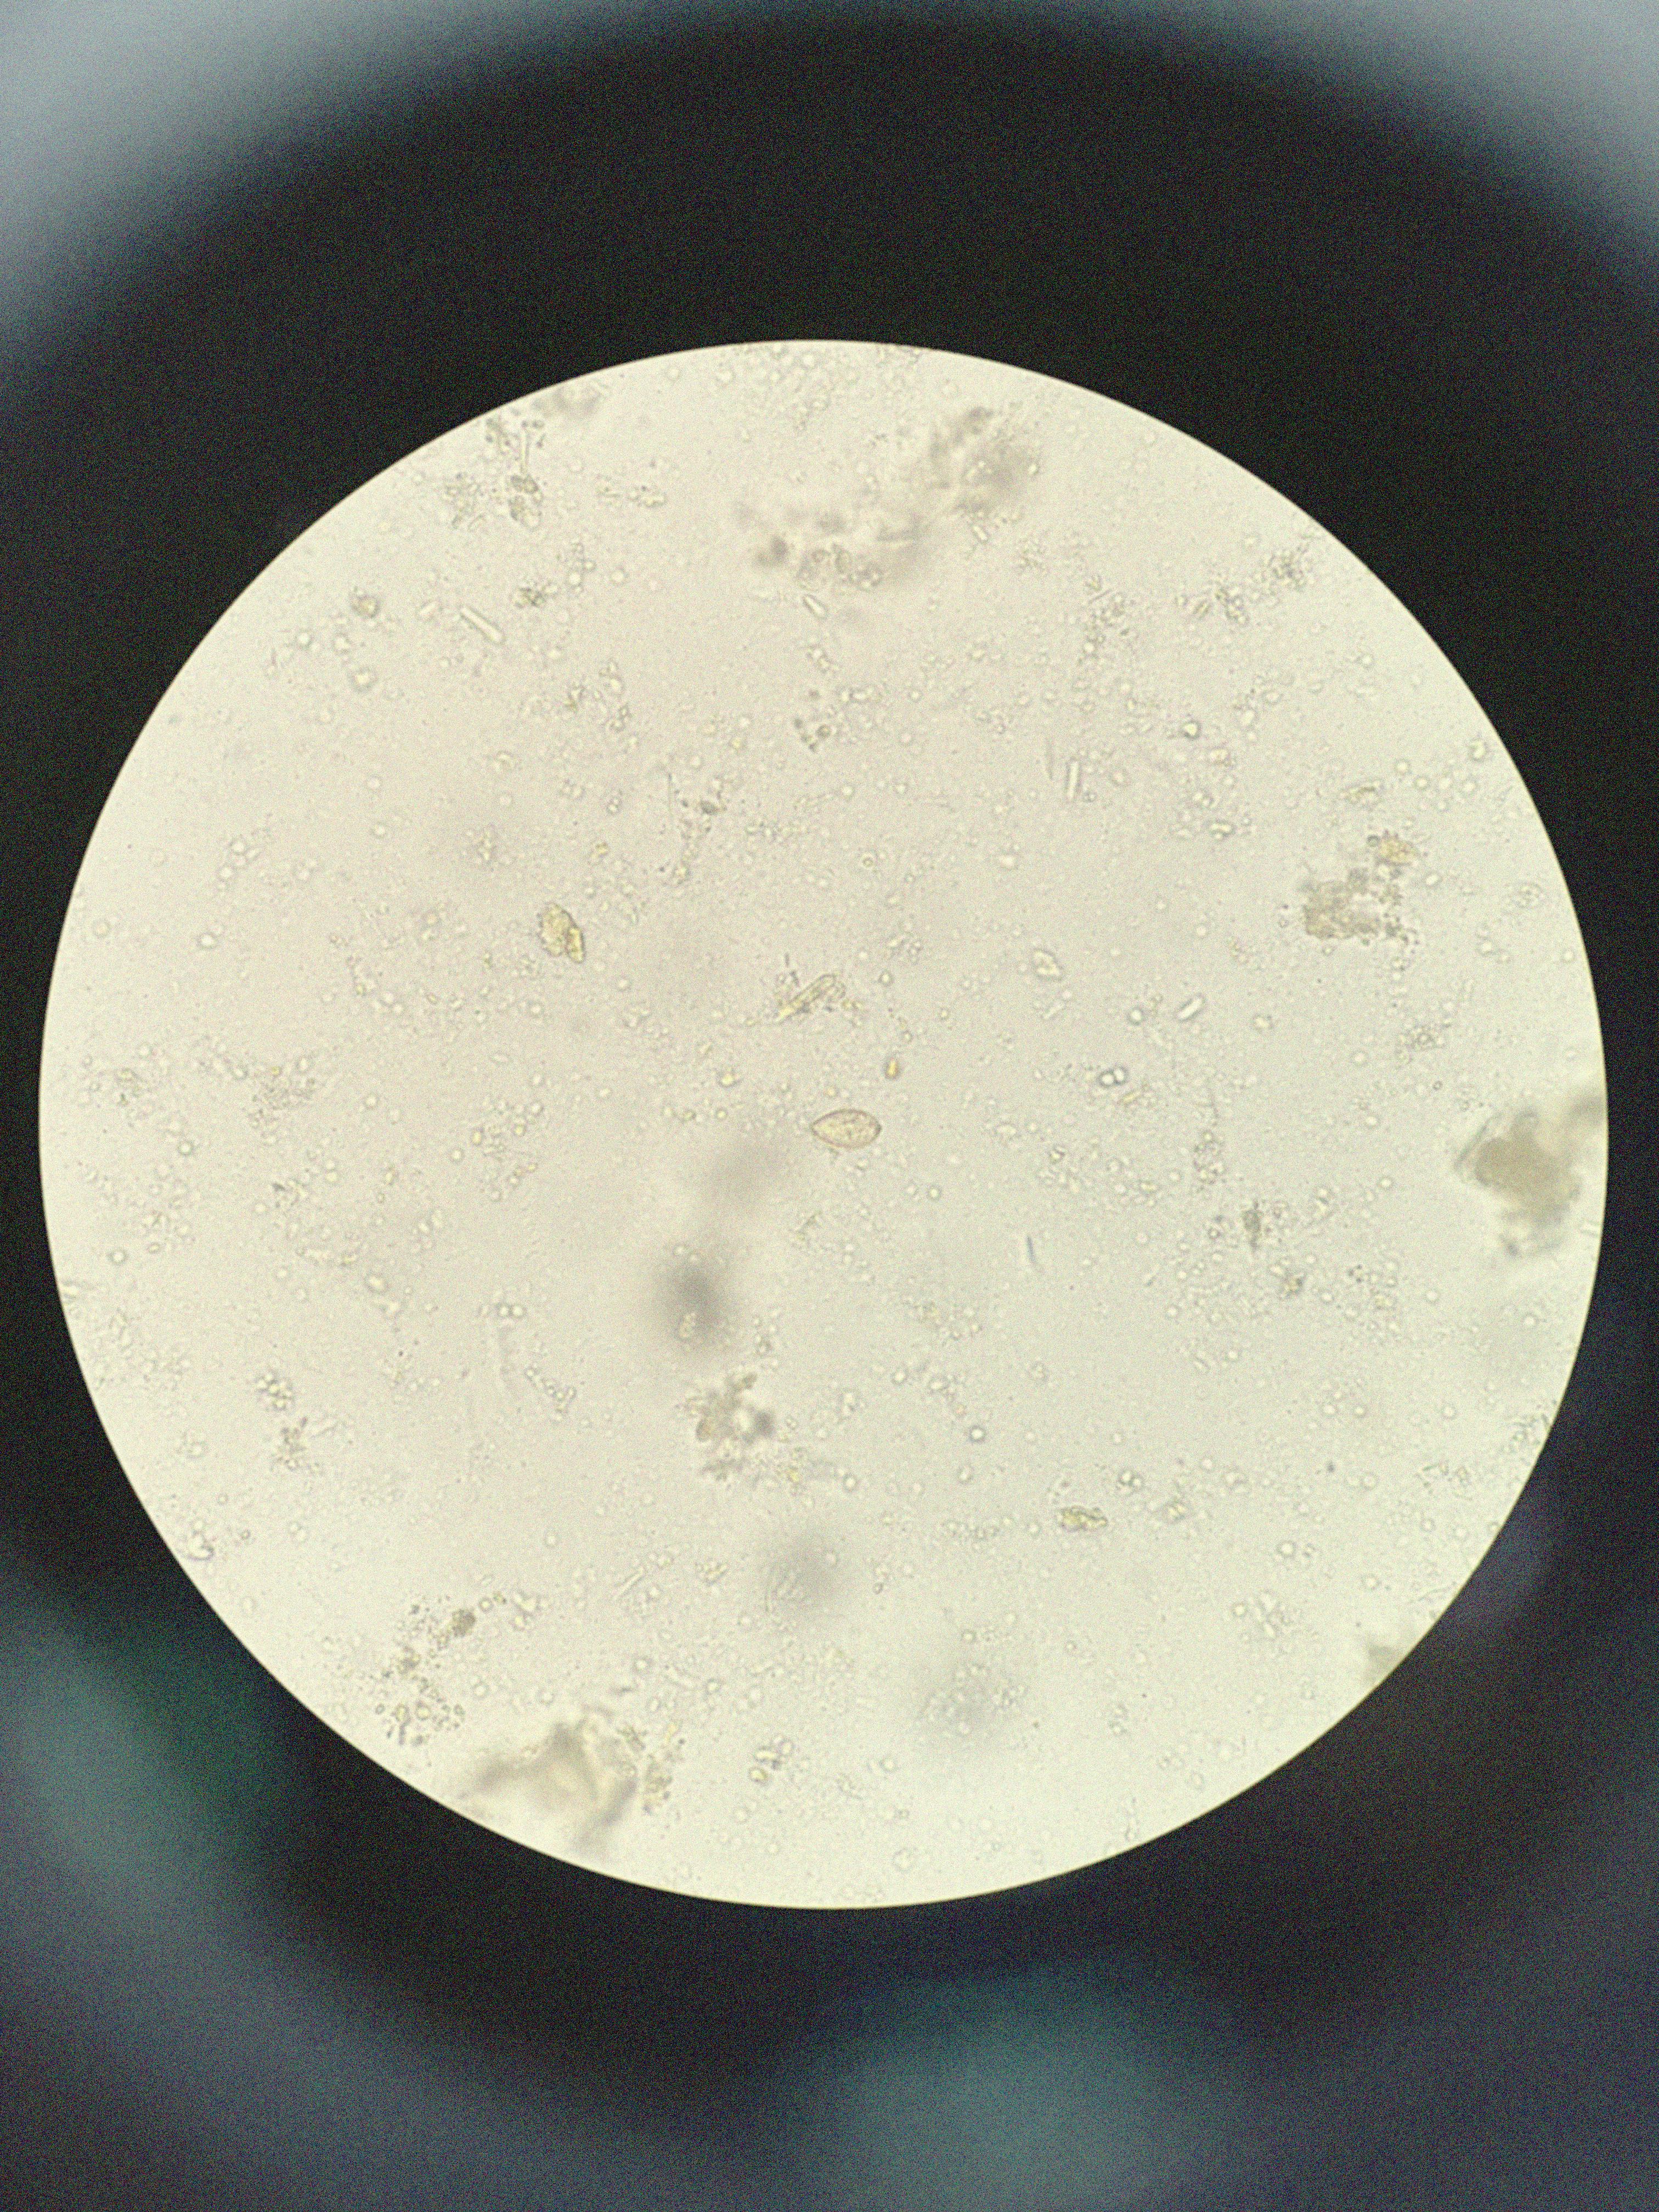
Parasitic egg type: Opisthorchis viverrine